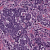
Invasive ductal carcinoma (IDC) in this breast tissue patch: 1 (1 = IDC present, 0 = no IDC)